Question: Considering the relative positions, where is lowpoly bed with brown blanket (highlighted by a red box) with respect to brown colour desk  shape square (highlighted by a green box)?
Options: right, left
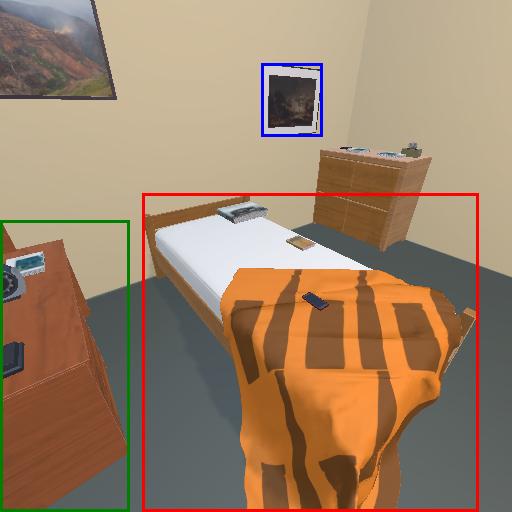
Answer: right